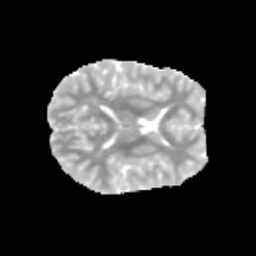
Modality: MD
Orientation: axial
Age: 11
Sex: male
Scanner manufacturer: siemens
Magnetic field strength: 3 T
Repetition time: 3.8 s
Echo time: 0.07 s